Question: I am newbie to Swift 4 / Xcode development still learning almost 2 weeks, and I have problem with hiding / removing .0 from the slider value that I am trying to create. I have attached image and the code that its displayed on the app.What I am trying to do with this code is to show the number on the app without .0 like if its 15000.0 to show only 15000
'''
@IBAction func changeValueCredit(_ sender: Any) {
let fixed = roundf((sender as AnyObject).value / 100) * 100;
(sender as AnyObject).setValue(fixed, animated: true)
inputValue.text = "\(creditNumber.value)" + " $ "
}
'''

Thank you all
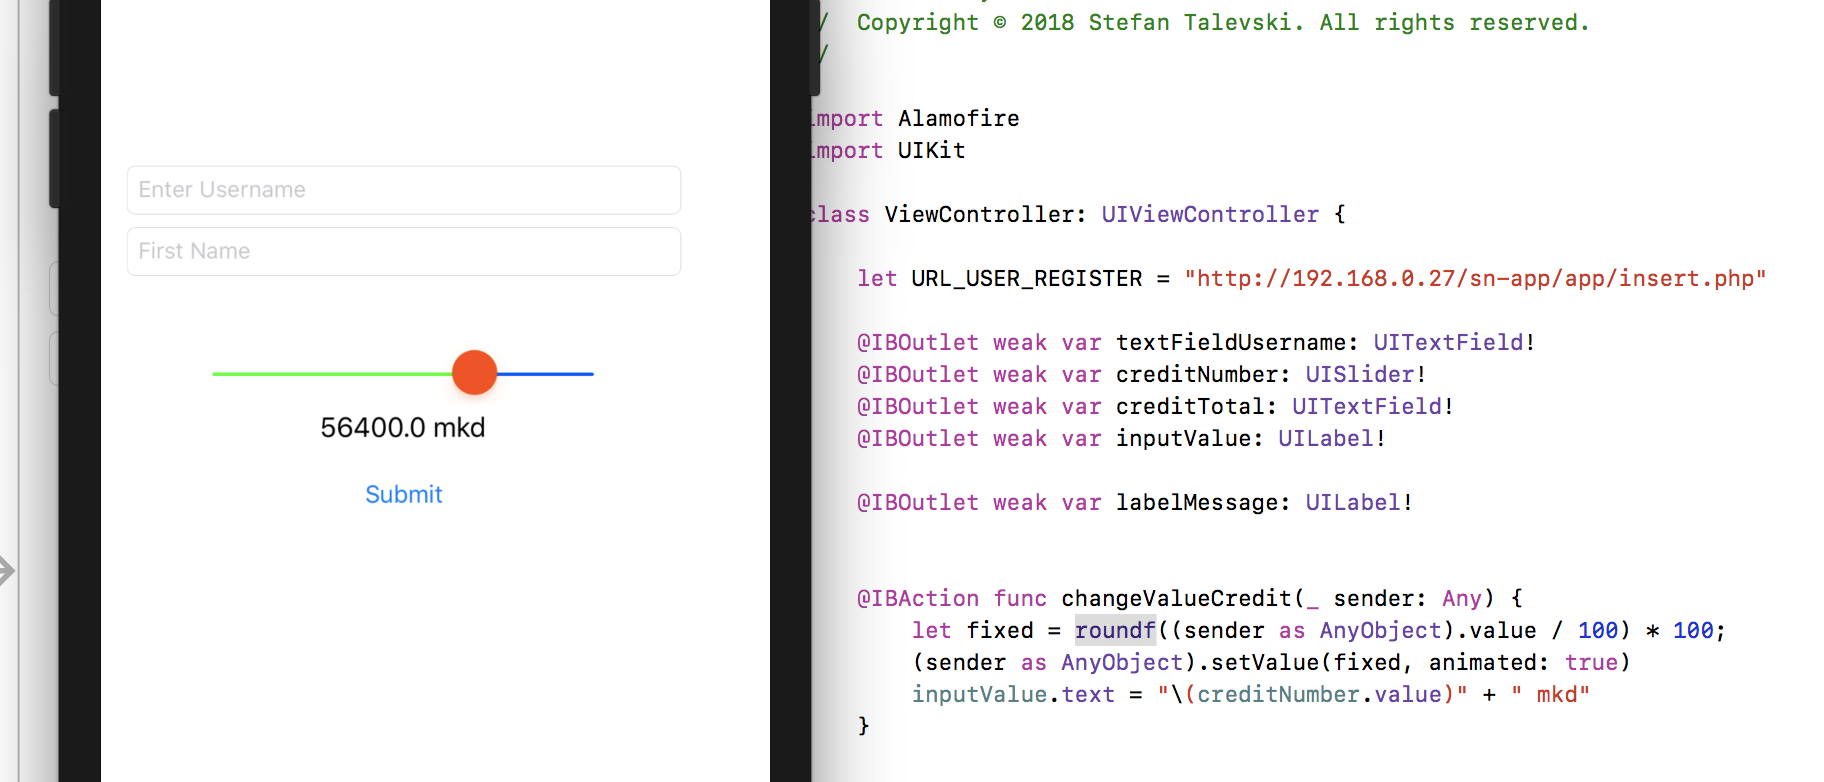
Answer: Convert to 'Int' to get rid of 'decimal' numbers,
'''
inputValue.text = "\(Int(creditNumber.value))" + " $ "
'''